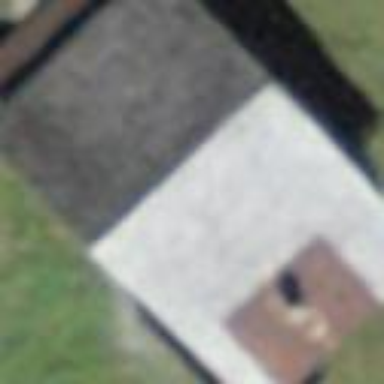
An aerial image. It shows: Rural barn.